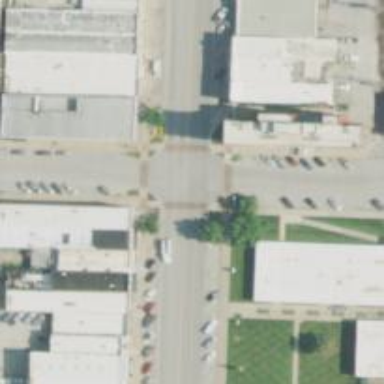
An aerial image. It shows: Marked road crossing.